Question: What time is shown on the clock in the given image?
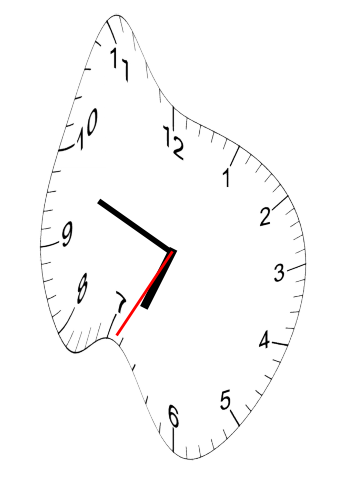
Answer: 06:48:35